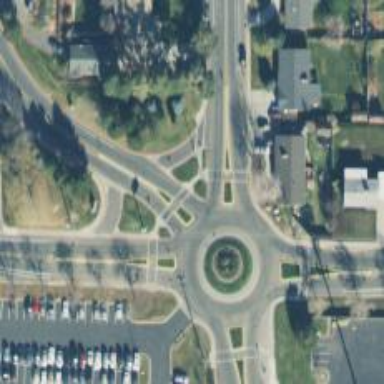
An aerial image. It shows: Tertiary road with asphalt surface leading to roundabout junction.